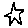
Label: star